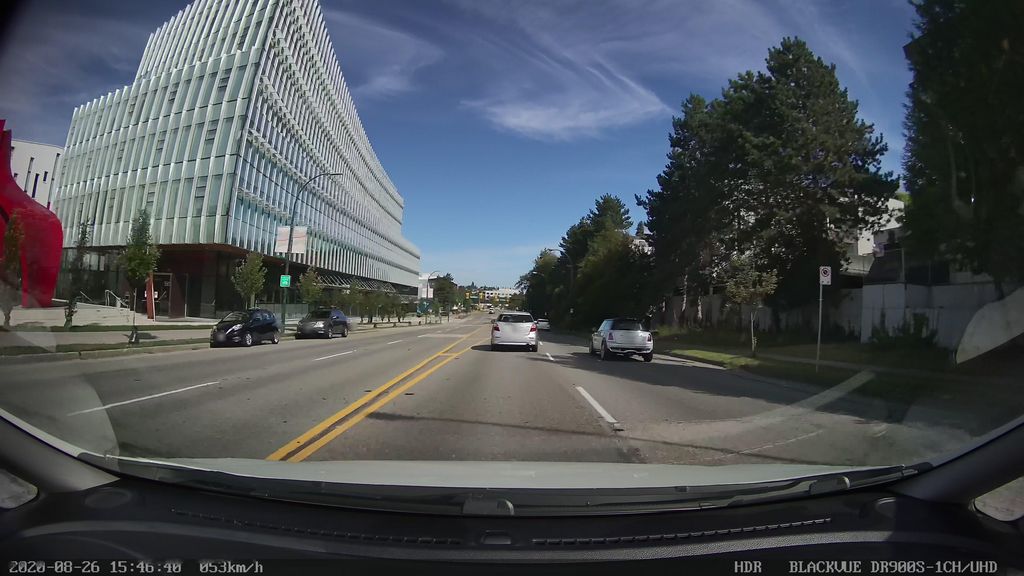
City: vancouver